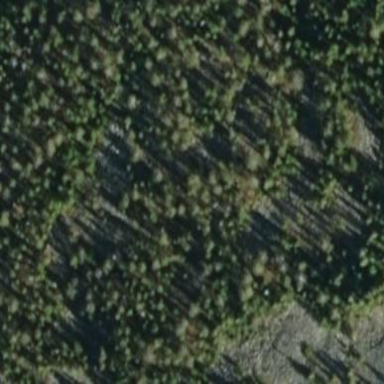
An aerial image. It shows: Evergreen needle-leaved woodland.